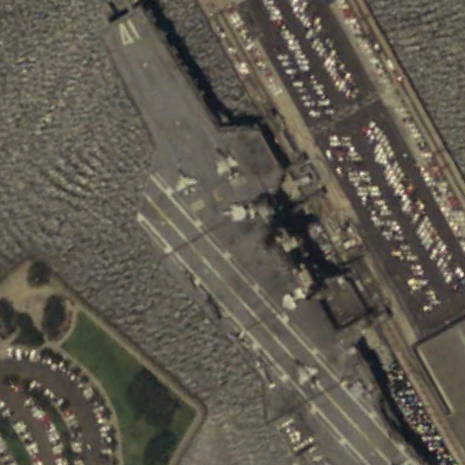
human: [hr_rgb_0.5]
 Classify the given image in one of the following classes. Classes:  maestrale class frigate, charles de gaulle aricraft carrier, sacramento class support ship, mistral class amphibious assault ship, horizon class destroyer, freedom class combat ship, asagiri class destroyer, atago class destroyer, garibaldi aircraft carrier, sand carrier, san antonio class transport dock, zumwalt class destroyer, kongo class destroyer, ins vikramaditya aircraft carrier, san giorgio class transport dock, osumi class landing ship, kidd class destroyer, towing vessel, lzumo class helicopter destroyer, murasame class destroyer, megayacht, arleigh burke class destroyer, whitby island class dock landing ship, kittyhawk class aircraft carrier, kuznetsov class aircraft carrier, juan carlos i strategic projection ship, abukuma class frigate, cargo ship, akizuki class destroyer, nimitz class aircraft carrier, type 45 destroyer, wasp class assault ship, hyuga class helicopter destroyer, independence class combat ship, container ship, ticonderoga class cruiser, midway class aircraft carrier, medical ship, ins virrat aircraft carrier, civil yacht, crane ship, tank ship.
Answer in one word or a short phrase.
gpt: Midway class aircraft carrier